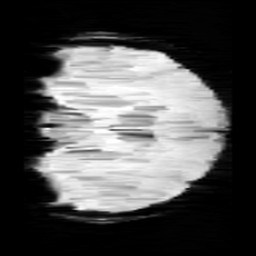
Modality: minIP
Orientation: coronal
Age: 10
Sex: male
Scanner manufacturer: siemens
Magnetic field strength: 3 T
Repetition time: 0.027 s
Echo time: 0.02 s